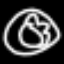
Label: donut